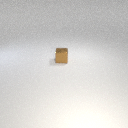
small brown metal cube